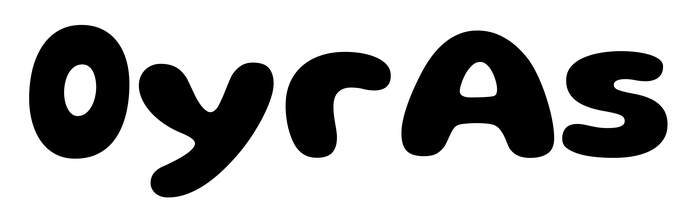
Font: Gluten_Bold